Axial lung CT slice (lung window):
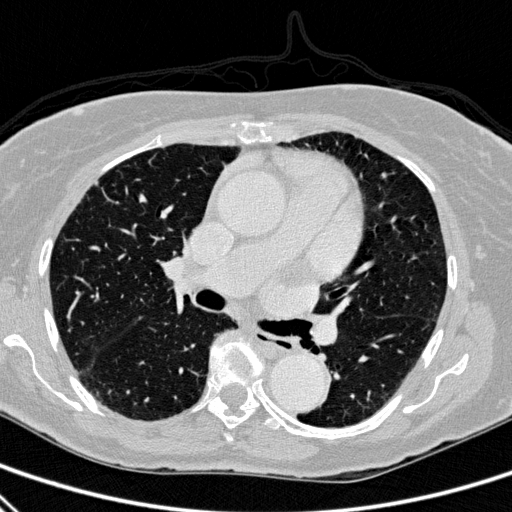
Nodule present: yes
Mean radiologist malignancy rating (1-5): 2